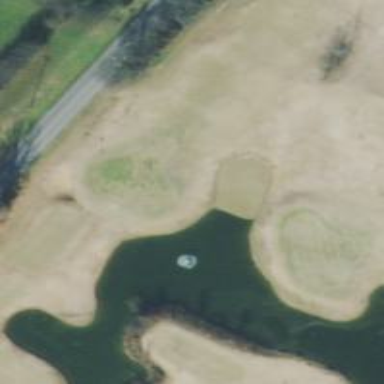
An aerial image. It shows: Picturesque scene of golf course with lateral water hazard.